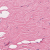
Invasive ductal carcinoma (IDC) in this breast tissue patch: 0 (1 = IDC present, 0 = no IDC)